Question: I am new to Talend. I am trying to read a CSV file that is encoded in UTF-8. When I try to create a new file delimited, I am getting the following error.
> The type java.lang.Object cannot be resolved. It is indirectly
referenced from required .class files
What could be causing the issue?

Appreciate your help.
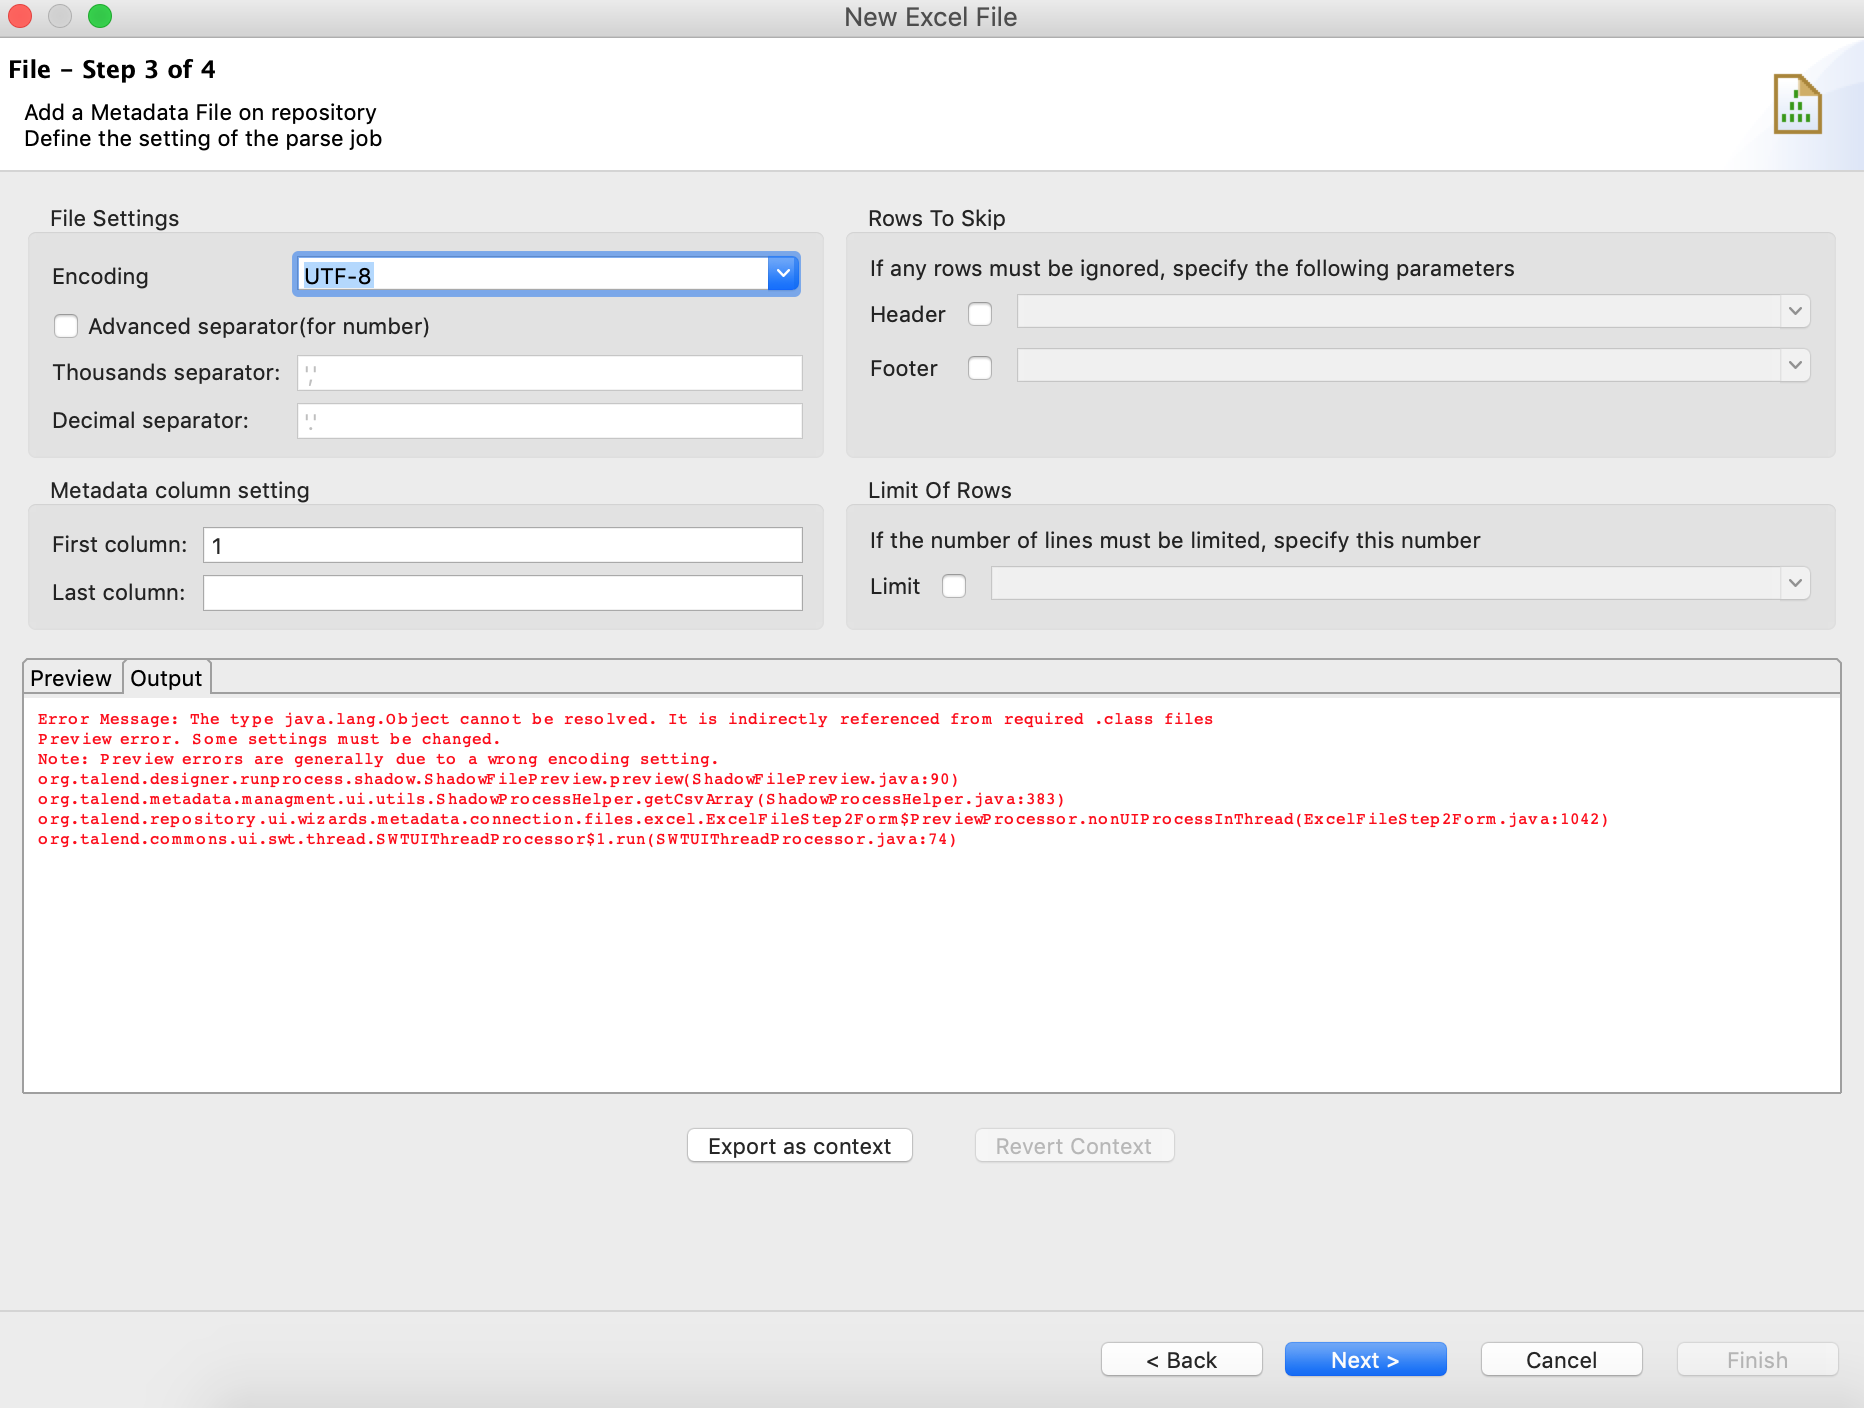
Answer: This looks like a JDK/JRE library error.
In your studio, Navigate to
> Window >> Preferences >> Java >> Installed JREs
, and then select the jre1.8.0_*** from java install path.